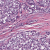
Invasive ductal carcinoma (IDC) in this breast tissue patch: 1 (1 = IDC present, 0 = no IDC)